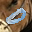
Label: 0